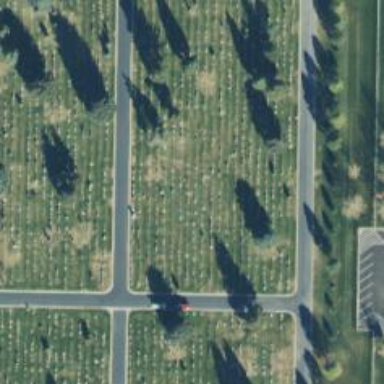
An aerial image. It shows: Sector of the cemetery covered in grass.